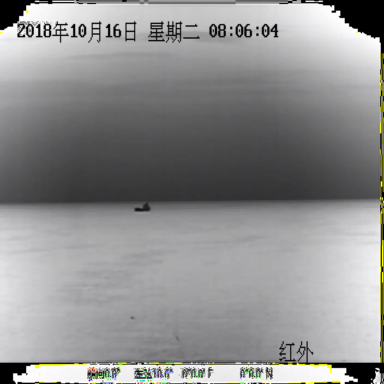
There is a liner in the infrared image.